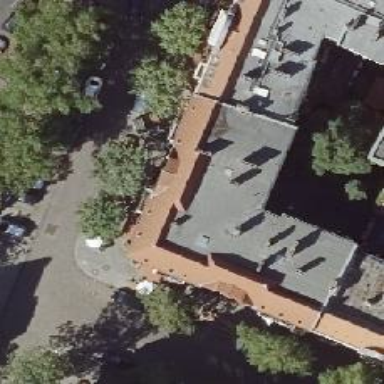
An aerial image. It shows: Cafe.